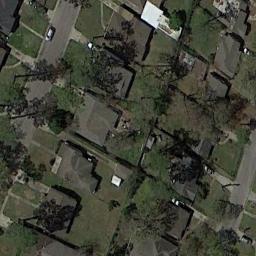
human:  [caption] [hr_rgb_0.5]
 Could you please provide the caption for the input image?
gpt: The medium residential is on the grass next to some trees and road .

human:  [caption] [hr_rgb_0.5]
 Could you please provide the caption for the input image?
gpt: There are many buildings in medium residential area .

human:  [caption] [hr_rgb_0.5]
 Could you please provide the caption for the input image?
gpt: The medium residential area has some neatly arranged houses and trees on the grass .

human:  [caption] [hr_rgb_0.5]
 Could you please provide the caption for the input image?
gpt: There are only a few houses in a mid-sized residential area .

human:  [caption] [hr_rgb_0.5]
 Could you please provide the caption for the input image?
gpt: There are some black buildings on green lawns on the  medium residential area .